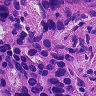
Metastatic tissue present: yes